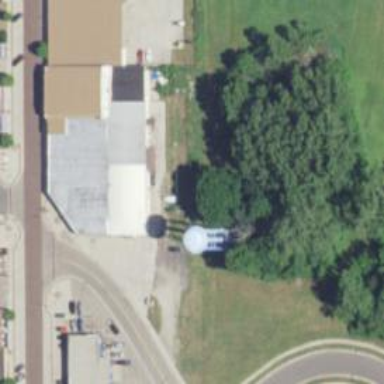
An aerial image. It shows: Water tower that is man-made.